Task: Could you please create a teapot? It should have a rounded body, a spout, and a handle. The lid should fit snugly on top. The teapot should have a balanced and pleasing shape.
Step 192:
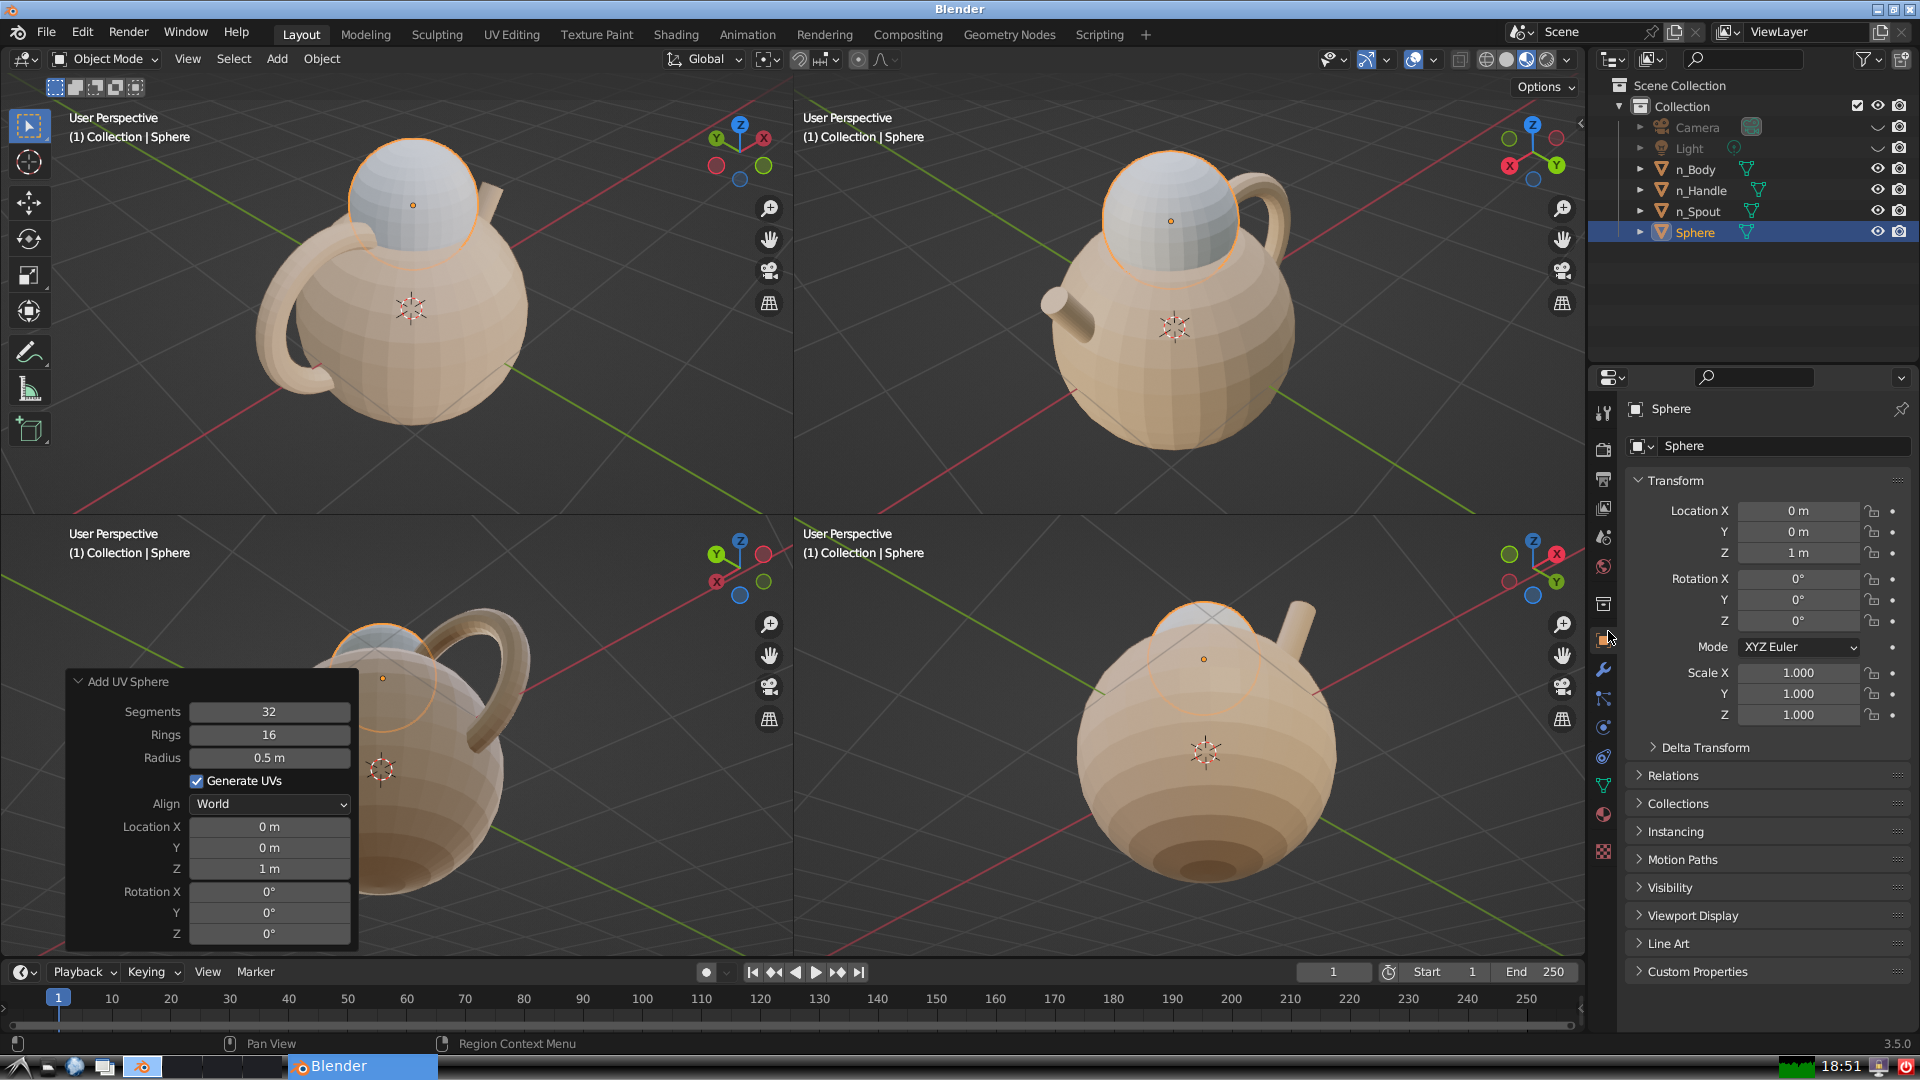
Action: {"mouse_move": [1732, 445]}